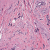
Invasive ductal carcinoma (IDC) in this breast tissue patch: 1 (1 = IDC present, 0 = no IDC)